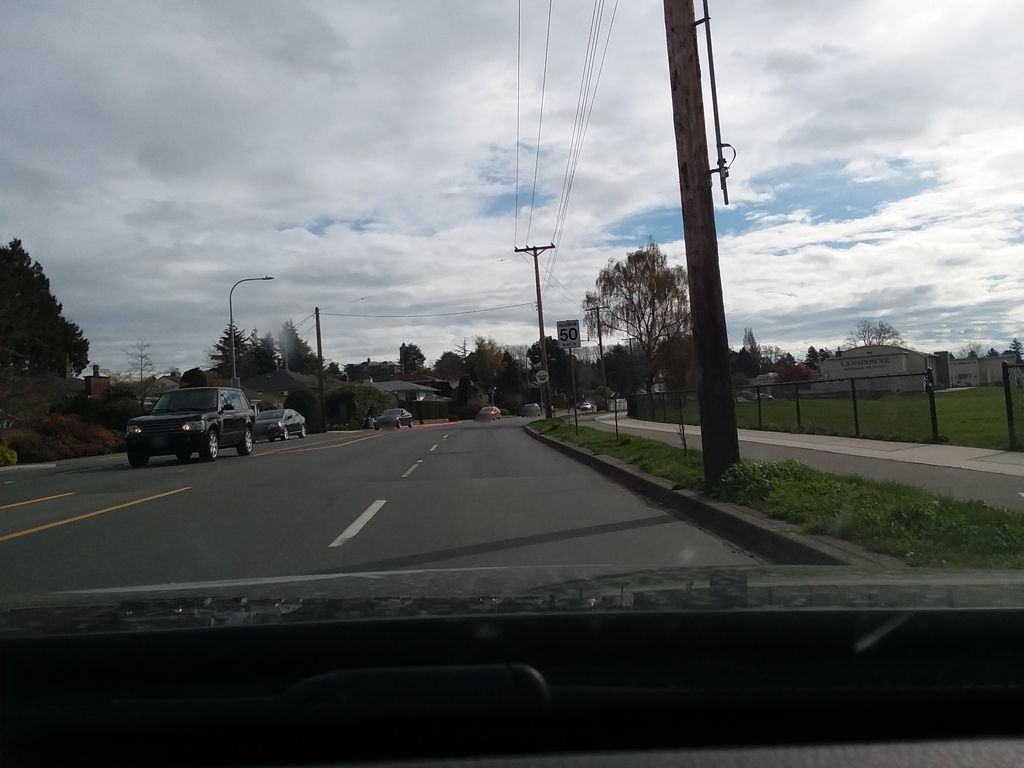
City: victoria